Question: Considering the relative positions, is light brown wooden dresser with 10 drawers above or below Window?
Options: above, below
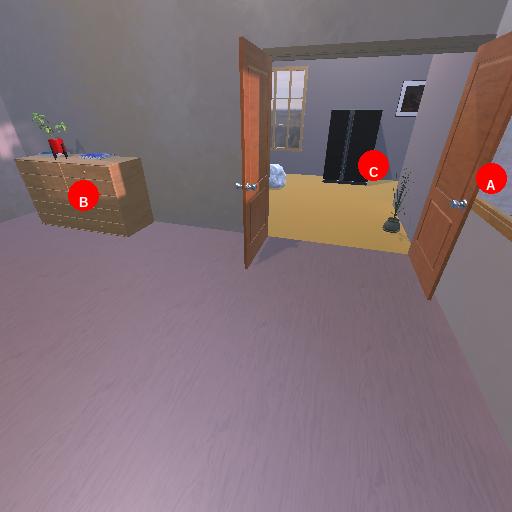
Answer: above